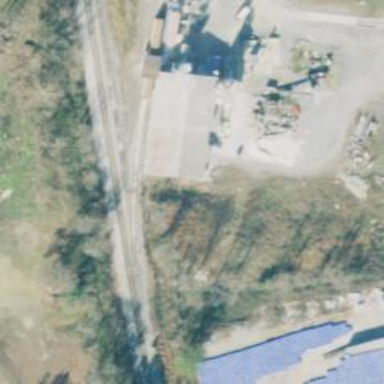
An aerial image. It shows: Railway spur junction.